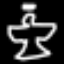
Label: angel